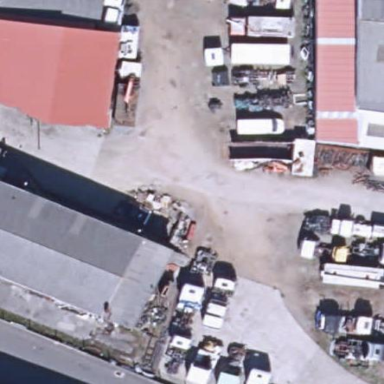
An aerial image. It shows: Industrial area.